Question: This question was asked <URL> times before. But since time has passed and now we are close to Bootstrap 4 release with full flexbox support, it is time for new answers for the same question.
I want to create equal column height with Bootstrap 4. Here is demo of intended result:

I want a solution, that works in all browsers, that are supported by Bootstrap 4. Better if no JS involved. Some of existing solution are based on Bootstrap 3, some aren't working in Safari on MacOS.
Seems I did wrong research. Bootstrap 4 ships with equal height by default. I have included an updated image with illustration. You don't need to do anything, it is already there.
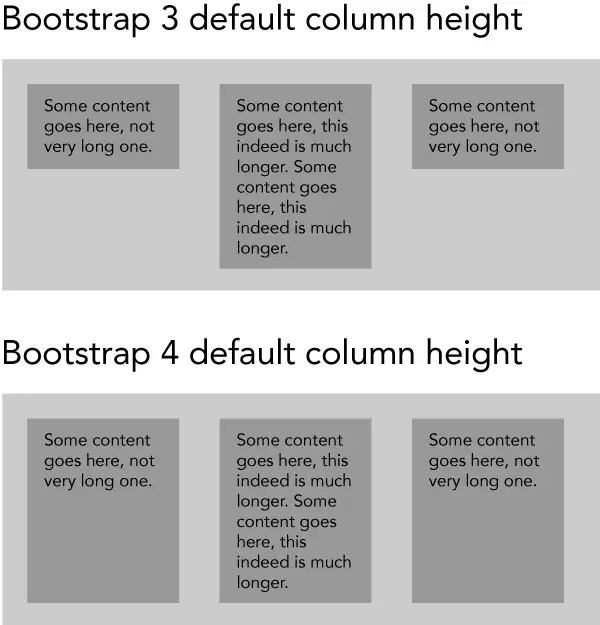
Answer: You just have to use 'class="row-eq-height"' with your 'class="row"' to get equal height columns for previous bootstrap versions.
but with bootstrap 4 this comes natively.
<URL>